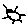
Label: sun